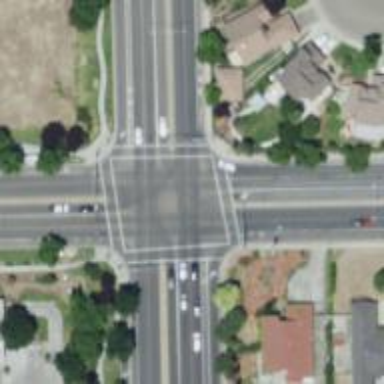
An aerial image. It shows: Marked crossing on the road.